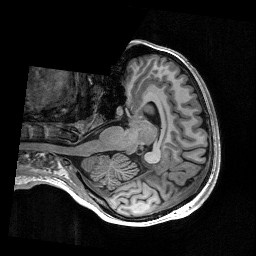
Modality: T1w
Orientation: axial
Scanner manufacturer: siemens
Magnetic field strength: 3 T
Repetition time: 2.53 s
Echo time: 0.00267 s